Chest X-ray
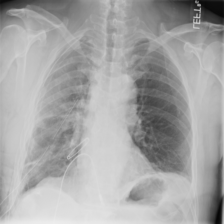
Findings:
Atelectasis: negative
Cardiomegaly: negative
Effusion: negative
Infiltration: negative
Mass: negative
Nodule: negative
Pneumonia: negative
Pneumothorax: negative
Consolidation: negative
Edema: negative
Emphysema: negative
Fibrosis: negative
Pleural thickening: negative
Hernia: negative